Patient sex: M
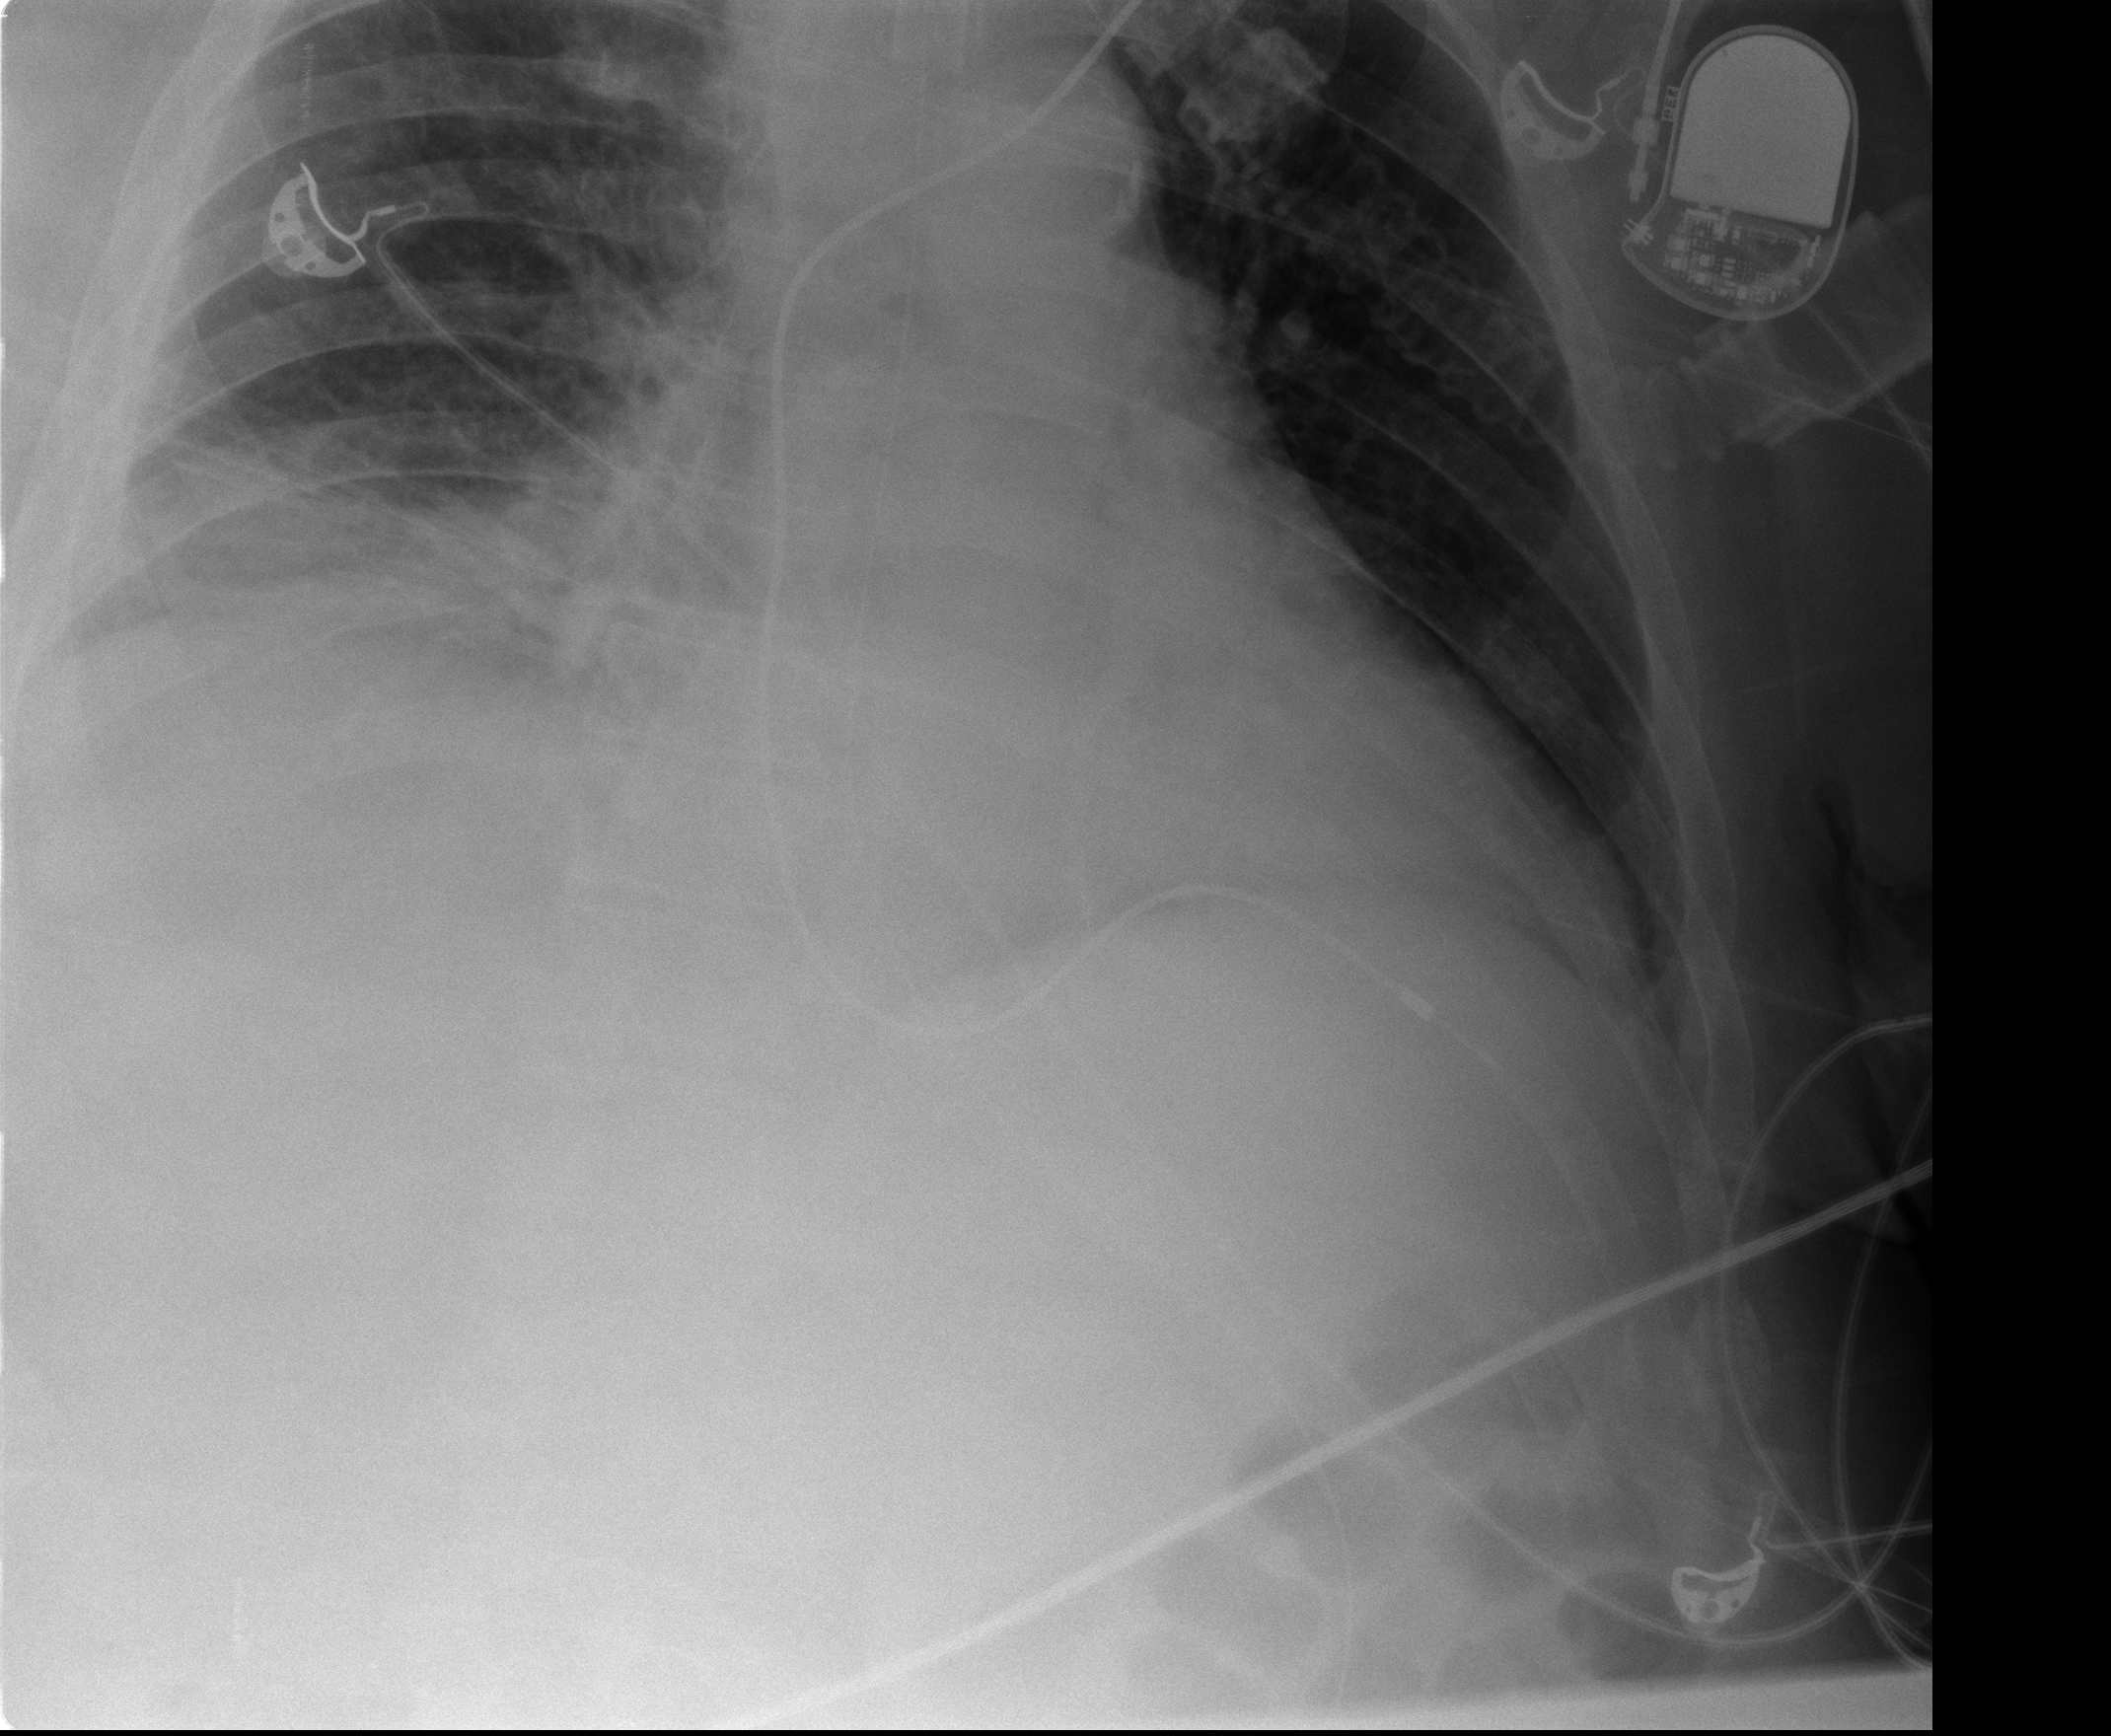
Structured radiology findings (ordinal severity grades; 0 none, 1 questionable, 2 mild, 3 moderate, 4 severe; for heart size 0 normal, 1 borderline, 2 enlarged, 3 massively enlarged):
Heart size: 2
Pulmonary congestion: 0
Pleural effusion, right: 2
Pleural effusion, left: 0
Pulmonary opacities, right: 2
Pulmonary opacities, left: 0
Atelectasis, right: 2
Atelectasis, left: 0